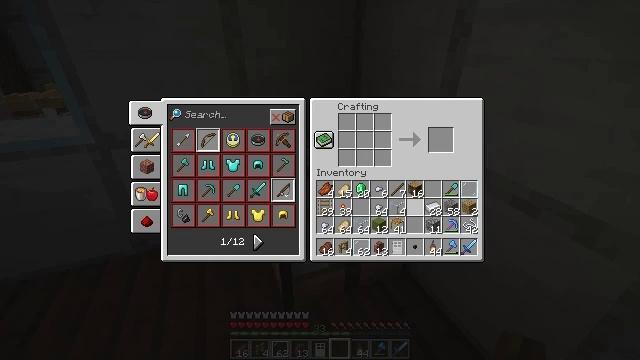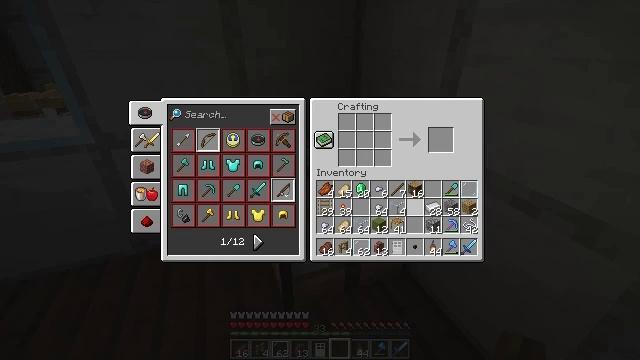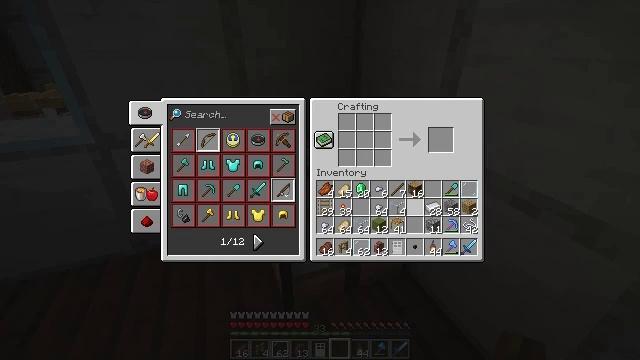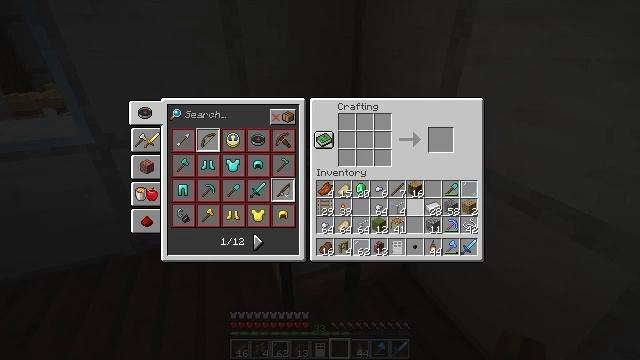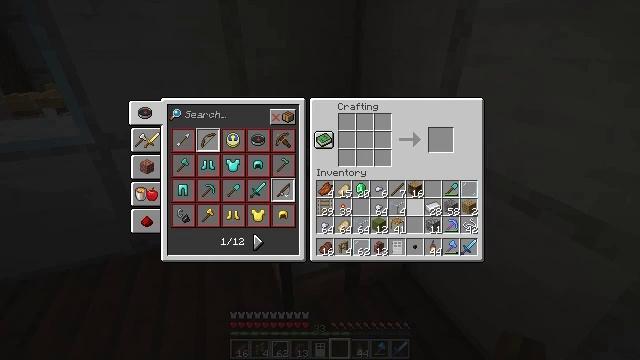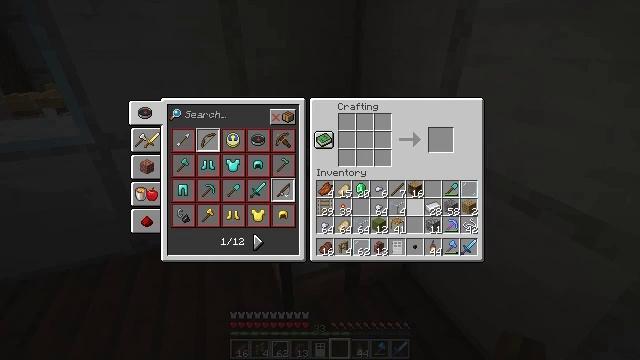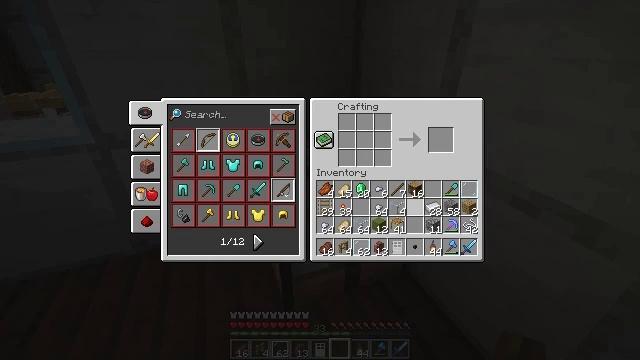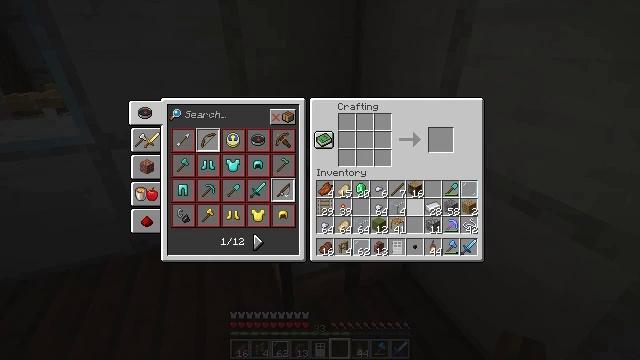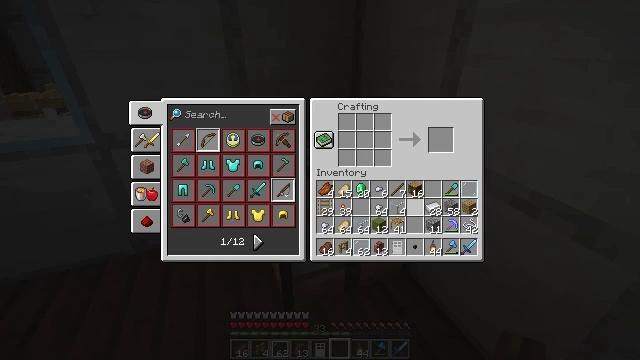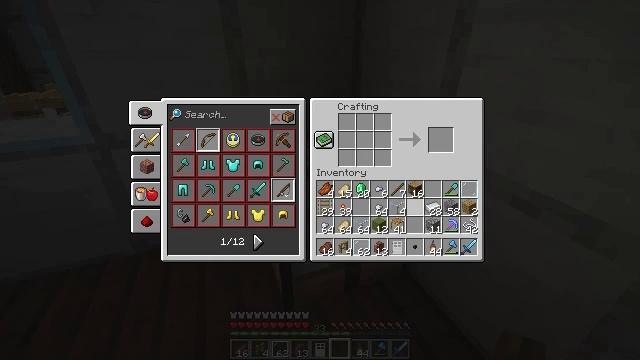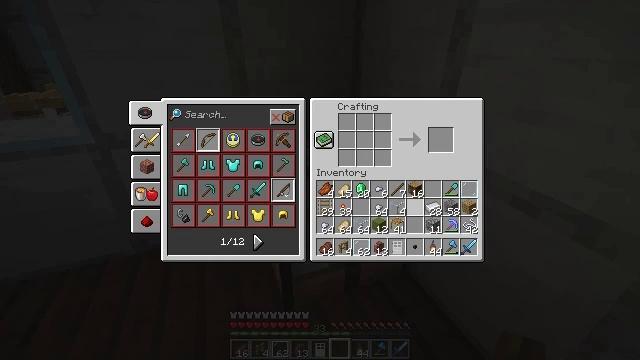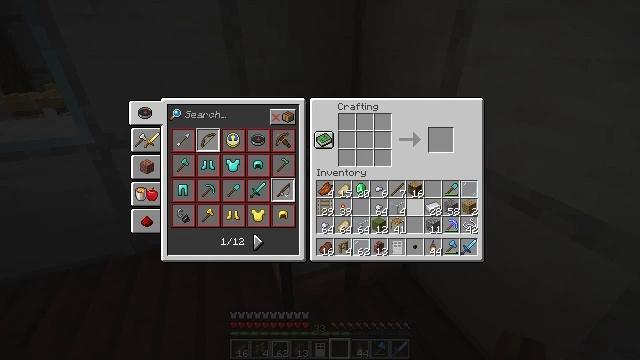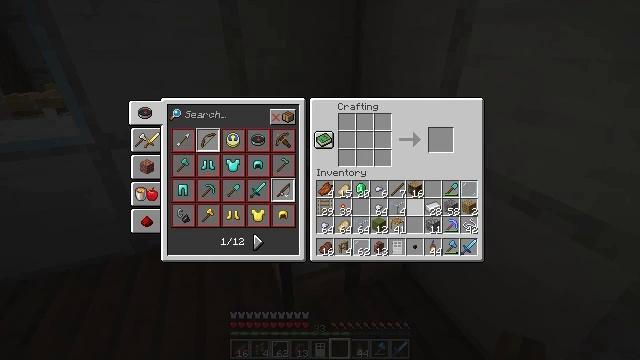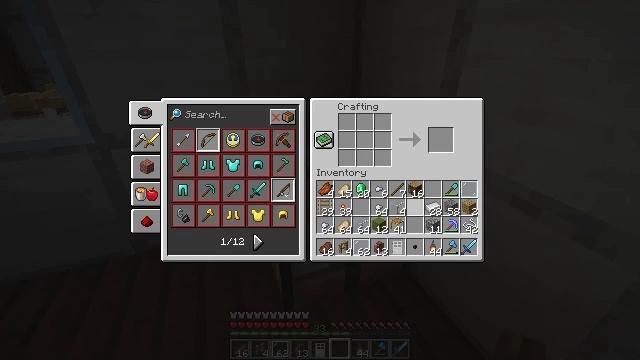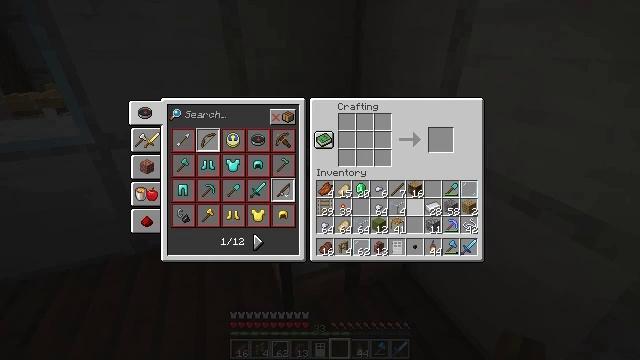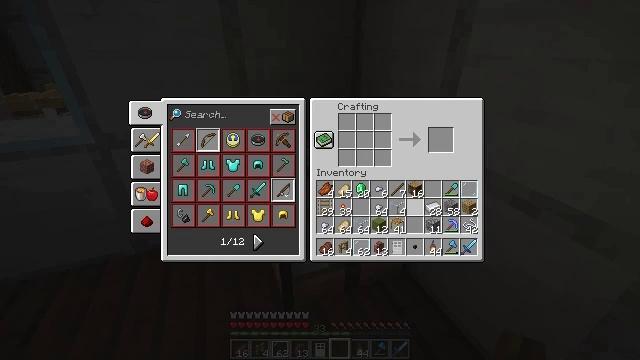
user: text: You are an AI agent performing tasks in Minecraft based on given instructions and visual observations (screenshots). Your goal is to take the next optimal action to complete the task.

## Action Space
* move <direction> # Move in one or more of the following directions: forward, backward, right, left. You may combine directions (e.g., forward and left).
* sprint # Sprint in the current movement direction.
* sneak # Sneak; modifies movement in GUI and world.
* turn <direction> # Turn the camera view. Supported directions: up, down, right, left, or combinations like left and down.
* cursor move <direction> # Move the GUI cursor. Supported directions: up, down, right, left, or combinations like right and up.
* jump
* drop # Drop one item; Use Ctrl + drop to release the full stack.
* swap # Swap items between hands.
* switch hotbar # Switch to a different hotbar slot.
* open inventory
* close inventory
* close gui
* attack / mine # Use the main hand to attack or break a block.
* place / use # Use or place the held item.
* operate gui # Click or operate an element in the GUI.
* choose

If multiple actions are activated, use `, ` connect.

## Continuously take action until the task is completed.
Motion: motion action
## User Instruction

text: Assemble a heavy weighted pressure plate with the crafting table.
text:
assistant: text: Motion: no_op
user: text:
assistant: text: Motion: no_op
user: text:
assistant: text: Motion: no_op
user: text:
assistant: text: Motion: no_op
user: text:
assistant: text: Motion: no_op
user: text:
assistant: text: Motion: no_op
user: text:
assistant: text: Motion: no_op
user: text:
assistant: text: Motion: no_op
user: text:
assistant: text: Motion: no_op
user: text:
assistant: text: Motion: no_op
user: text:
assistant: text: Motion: no_op
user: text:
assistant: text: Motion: no_op
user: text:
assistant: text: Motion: no_op
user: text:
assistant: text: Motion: no_op
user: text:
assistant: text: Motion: no_op
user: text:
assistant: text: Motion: no_op
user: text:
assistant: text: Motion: no_op
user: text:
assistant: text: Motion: no_op
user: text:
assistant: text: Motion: no_op
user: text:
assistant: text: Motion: no_op
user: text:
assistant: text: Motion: no_op
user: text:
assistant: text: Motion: no_op
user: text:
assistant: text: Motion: no_op
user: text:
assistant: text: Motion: no_op
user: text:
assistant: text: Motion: no_op
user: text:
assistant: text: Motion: no_op
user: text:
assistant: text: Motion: no_op
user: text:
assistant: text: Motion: no_op
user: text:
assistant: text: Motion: no_op
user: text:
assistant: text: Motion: no_op